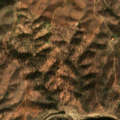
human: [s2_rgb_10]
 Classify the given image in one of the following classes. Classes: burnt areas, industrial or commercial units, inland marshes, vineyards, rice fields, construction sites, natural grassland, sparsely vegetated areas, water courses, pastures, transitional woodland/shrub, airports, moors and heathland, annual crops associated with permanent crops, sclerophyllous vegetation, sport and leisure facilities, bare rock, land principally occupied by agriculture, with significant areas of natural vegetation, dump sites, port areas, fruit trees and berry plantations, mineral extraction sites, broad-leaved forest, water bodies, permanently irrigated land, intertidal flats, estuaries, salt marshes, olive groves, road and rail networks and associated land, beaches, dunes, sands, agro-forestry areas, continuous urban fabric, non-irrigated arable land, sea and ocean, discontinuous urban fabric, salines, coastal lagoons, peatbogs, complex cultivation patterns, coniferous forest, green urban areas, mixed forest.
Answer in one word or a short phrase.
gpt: agro-forestry areas, broad-leaved forest, sclerophyllous vegetation, transitional woodland/shrub